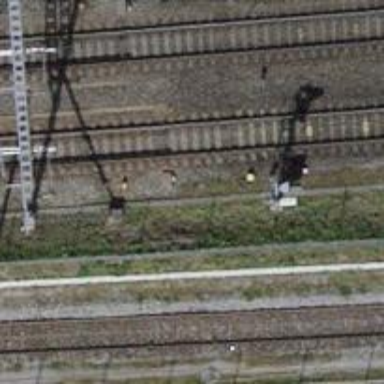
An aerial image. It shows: Railway switch.